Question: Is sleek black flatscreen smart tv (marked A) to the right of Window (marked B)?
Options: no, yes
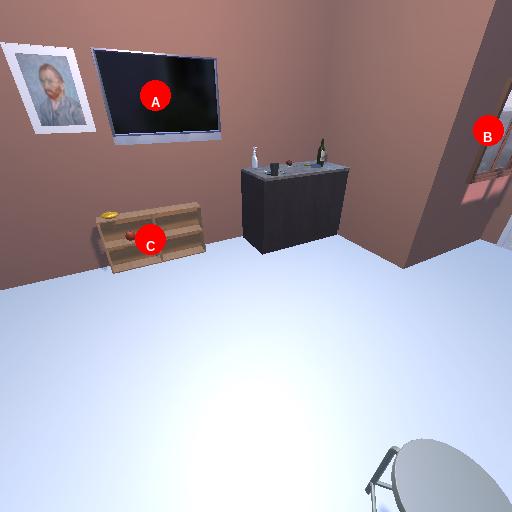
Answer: no